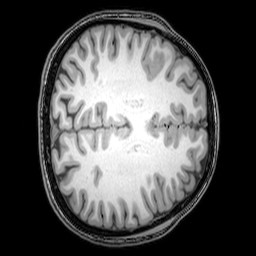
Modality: T1w
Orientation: axial
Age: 22
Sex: female
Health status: healthy
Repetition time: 0.081 s
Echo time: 0.037 s